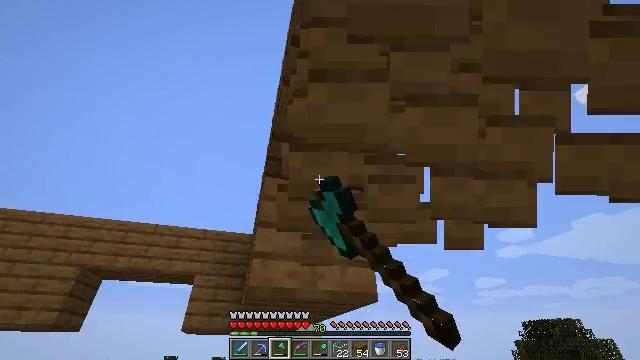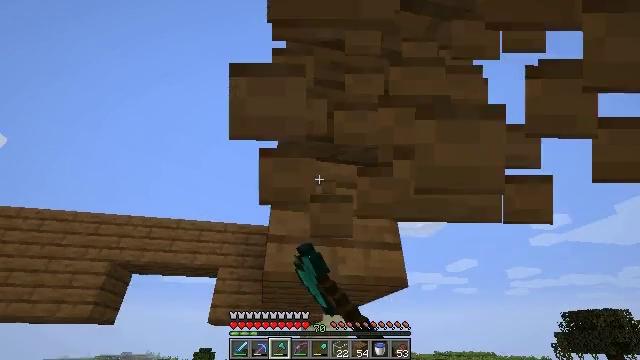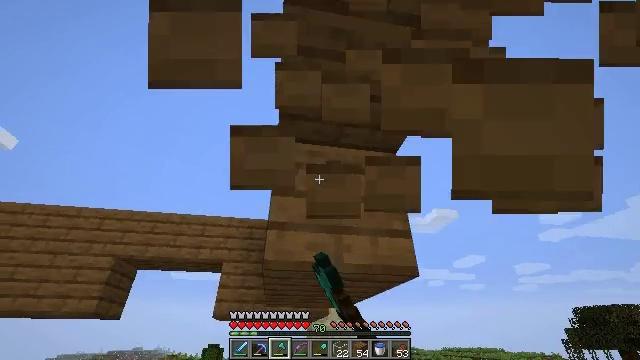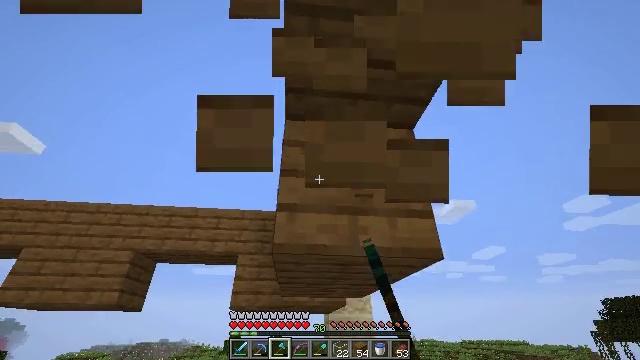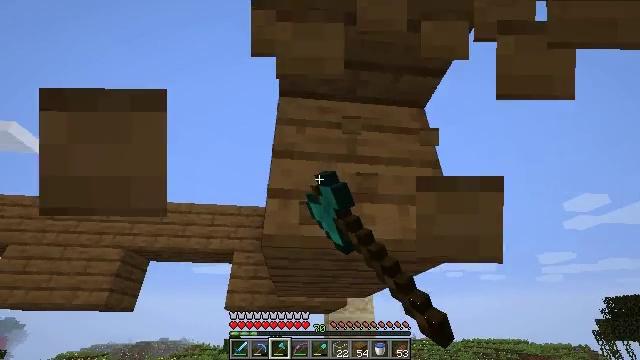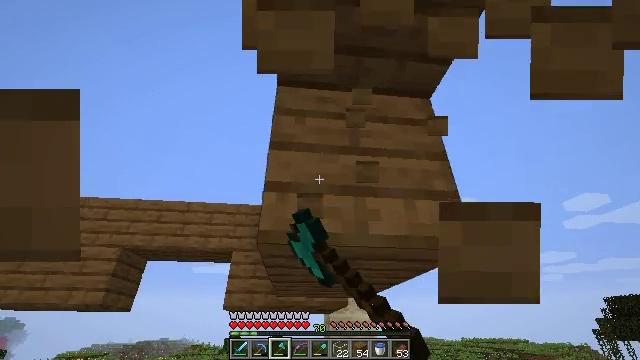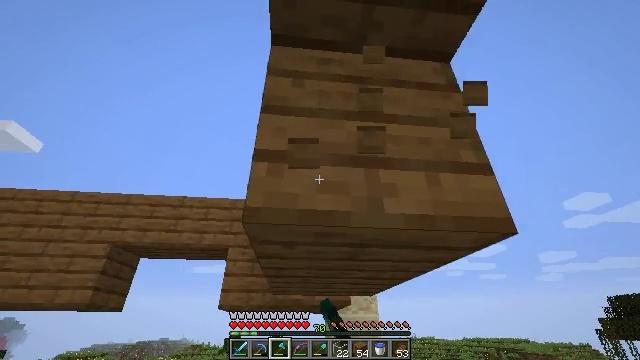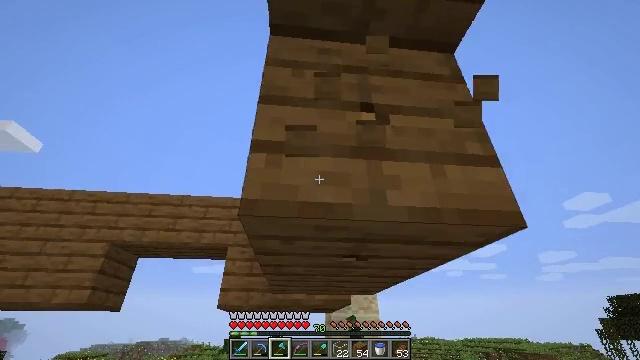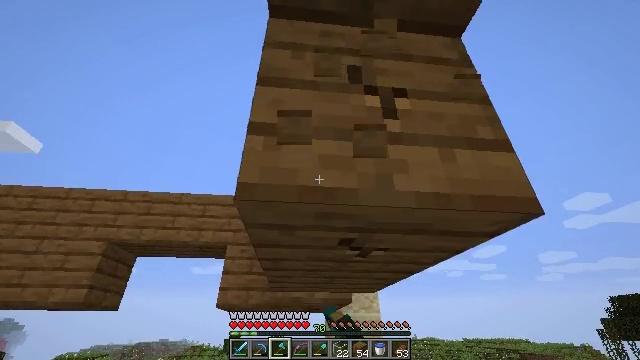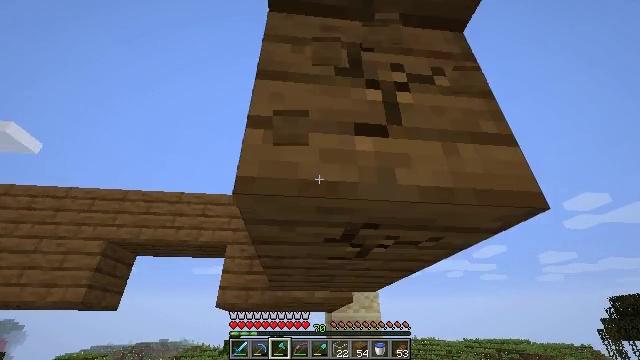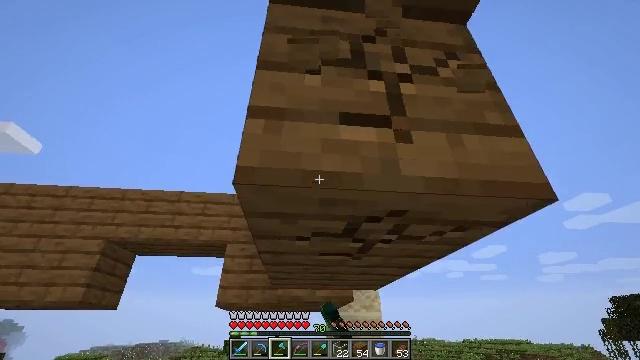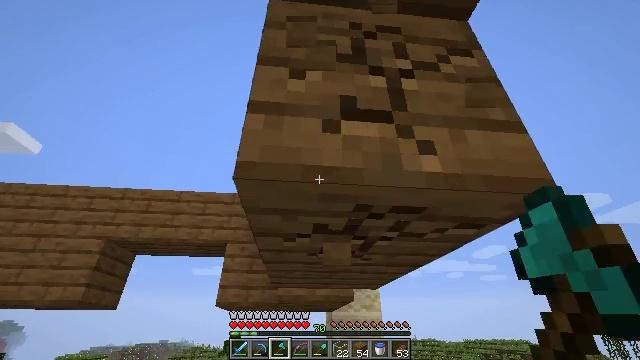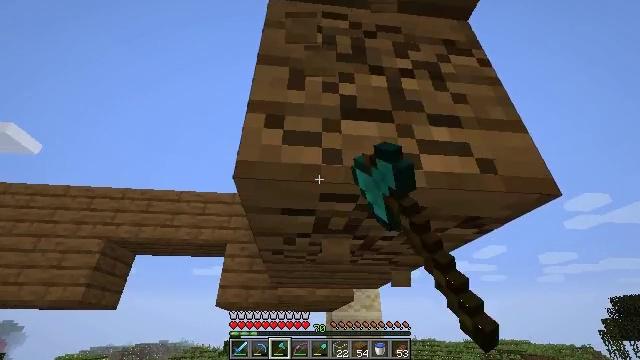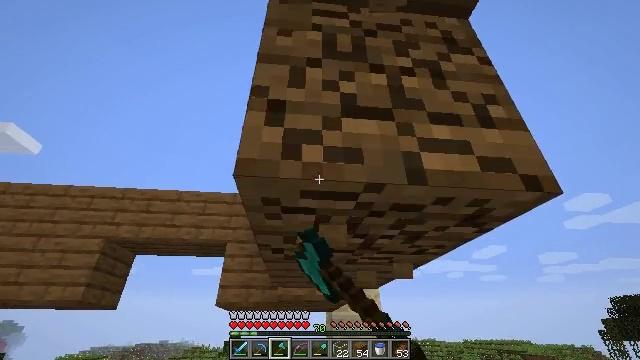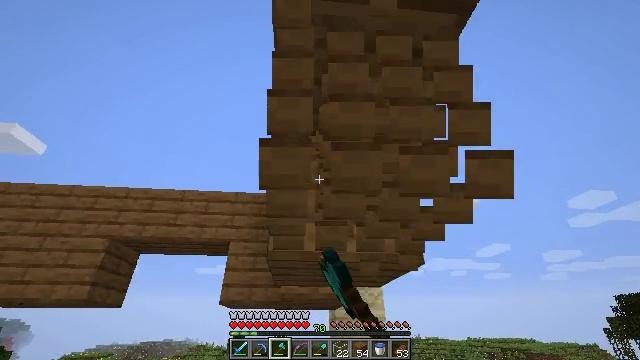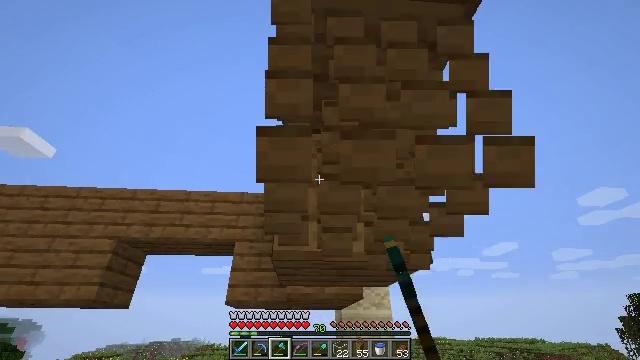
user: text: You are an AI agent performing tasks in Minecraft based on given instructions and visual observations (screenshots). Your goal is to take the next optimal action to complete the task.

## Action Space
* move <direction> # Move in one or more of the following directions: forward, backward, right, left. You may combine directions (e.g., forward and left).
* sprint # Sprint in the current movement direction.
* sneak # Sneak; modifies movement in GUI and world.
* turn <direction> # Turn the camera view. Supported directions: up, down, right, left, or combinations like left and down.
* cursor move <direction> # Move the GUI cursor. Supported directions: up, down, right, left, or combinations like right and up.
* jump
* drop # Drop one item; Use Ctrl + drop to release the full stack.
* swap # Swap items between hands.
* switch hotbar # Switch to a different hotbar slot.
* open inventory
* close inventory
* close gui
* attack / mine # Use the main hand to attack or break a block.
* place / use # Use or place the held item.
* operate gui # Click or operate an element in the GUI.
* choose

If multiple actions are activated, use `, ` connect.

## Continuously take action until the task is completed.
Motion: motion action
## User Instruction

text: Get spruce planks back into your inventory.
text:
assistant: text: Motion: move forward, turn left and down, attack / mine
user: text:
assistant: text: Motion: move forward, turn left, attack / mine
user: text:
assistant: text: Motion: move forward, turn left and down, attack / mine
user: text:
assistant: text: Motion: move forward, attack / mine
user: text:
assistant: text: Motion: move forward, attack / mine
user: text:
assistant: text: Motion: attack / mine
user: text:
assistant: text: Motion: attack / mine
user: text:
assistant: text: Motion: attack / mine
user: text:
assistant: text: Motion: attack / mine
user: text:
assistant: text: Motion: attack / mine
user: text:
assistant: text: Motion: attack / mine
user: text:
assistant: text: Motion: attack / mine
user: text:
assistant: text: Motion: attack / mine
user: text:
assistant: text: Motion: attack / mine
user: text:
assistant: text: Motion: move forward, turn left, attack / mine
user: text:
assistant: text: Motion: move forward, attack / mine
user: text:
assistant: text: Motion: move forward, attack / mine
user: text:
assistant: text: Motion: move forward, attack / mine
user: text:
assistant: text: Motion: move forward, attack / mine
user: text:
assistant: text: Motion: attack / mine
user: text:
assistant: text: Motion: attack / mine
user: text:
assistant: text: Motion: attack / mine
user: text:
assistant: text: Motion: attack / mine
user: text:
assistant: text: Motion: attack / mine
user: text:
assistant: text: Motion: attack / mine
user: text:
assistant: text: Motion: attack / mine
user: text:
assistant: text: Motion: attack / mine
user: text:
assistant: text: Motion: move forward, attack / mine
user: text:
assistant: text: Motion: move forward, attack / mine
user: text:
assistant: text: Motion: move forward, attack / mine